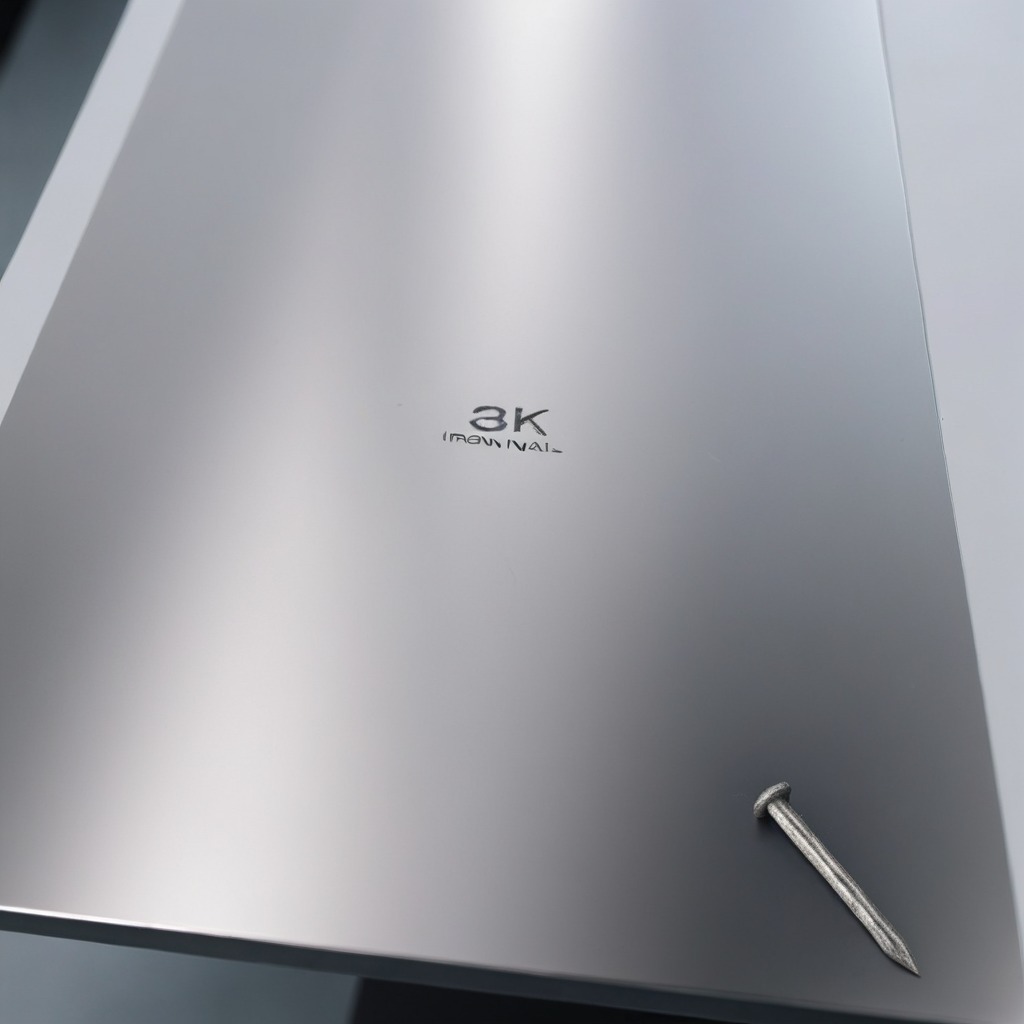
An iron nail is lying on the stainless steel table.